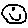
Label: smiley face